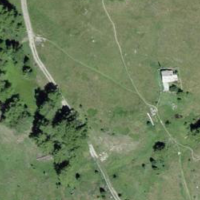
EUNIS habitat code: 26
Species observed at this site:
Arctostaphylos uva-ursi